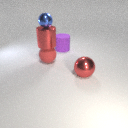
large purple rubber cylinder to the left of large red metal sphere